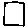
Label: square